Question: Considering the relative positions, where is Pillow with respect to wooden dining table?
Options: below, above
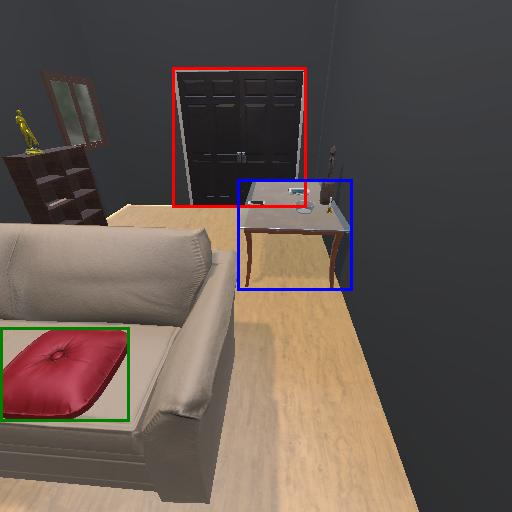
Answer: below